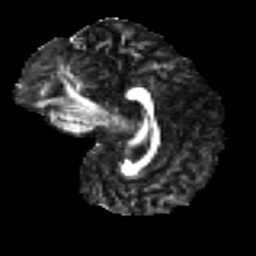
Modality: FA
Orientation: sagittal
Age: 22
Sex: male
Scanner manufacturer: ge
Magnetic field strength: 3 T
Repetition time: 7.8 s
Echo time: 0.0606 s